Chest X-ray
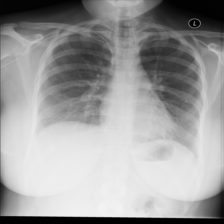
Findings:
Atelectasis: positive
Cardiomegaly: negative
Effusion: negative
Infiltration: negative
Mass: negative
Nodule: positive
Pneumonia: negative
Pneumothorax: negative
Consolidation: negative
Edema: negative
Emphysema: negative
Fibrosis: negative
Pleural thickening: negative
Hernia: negative